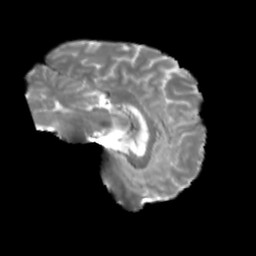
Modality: T2w
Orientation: sagittal
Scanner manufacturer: siemens
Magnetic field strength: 3 T
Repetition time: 4 s
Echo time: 0.0594 s